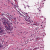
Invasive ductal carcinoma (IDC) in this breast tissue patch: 0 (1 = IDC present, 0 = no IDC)